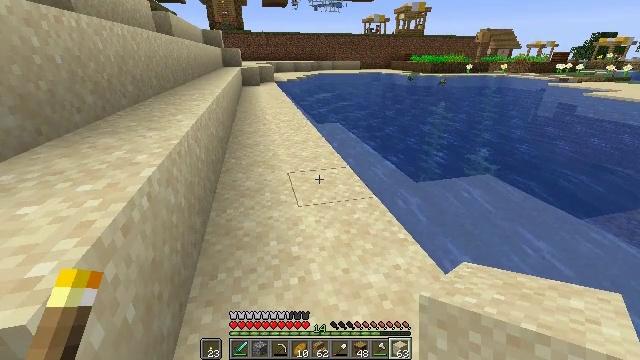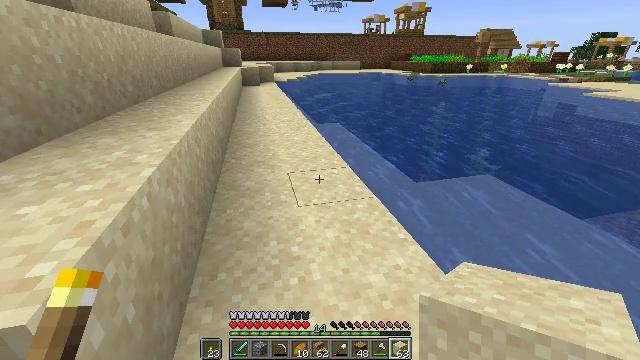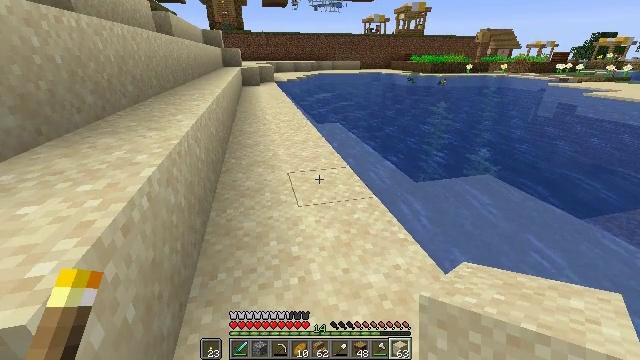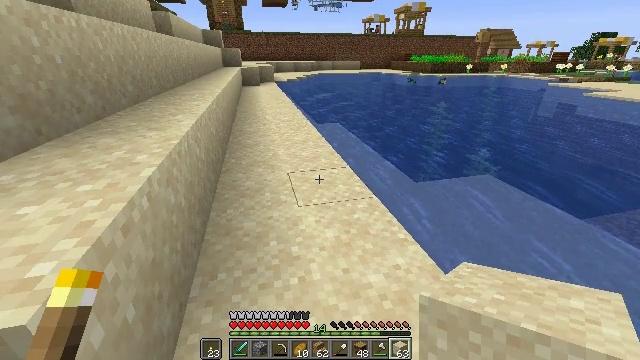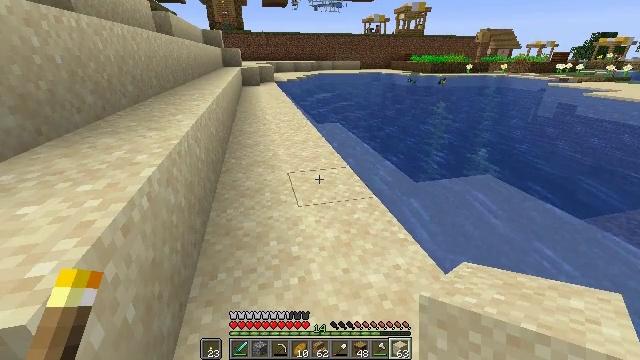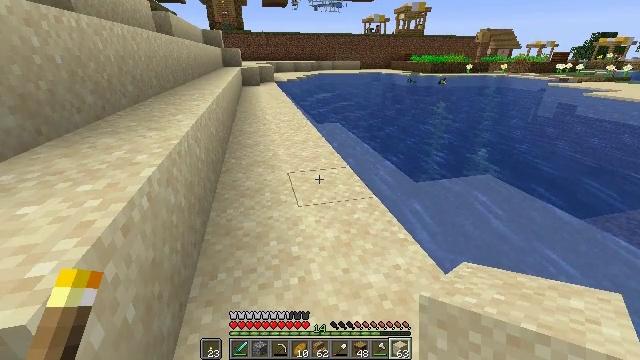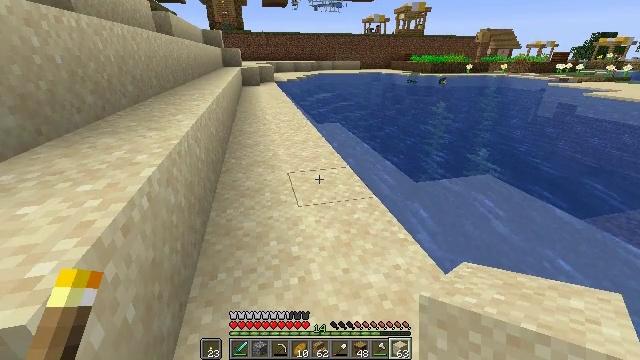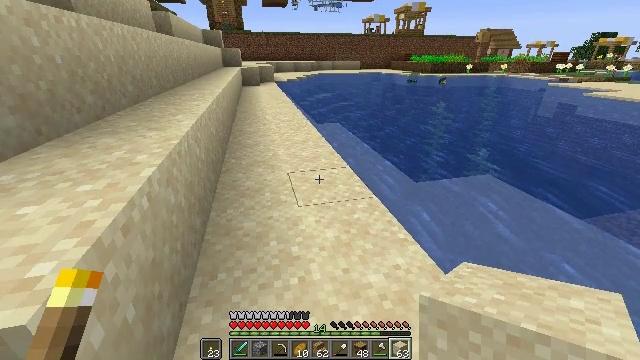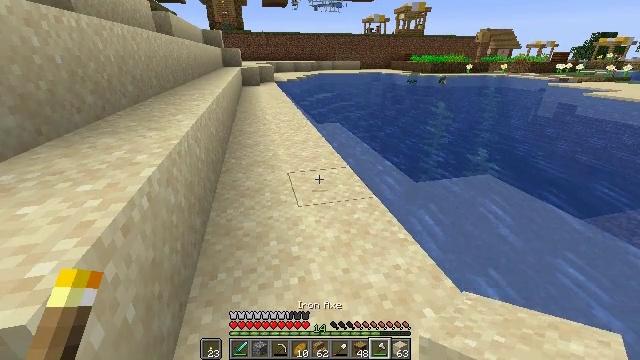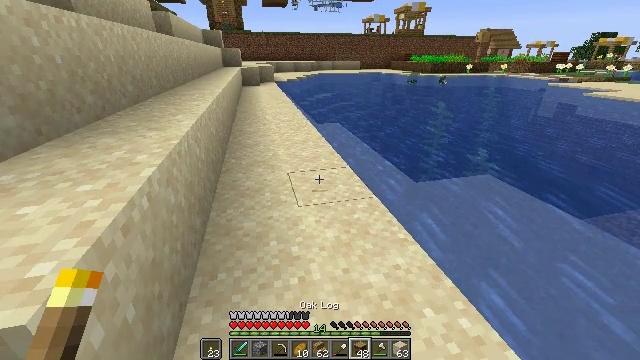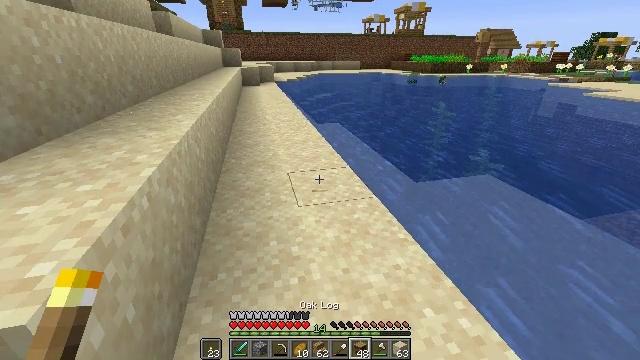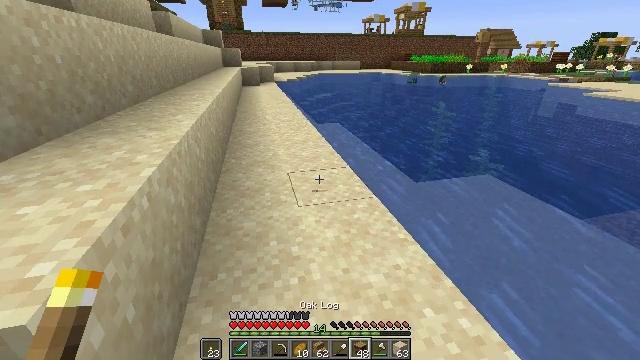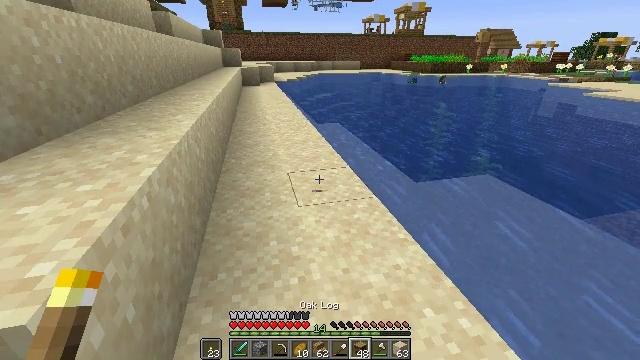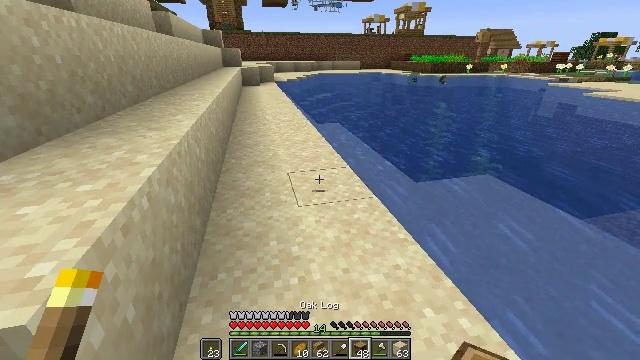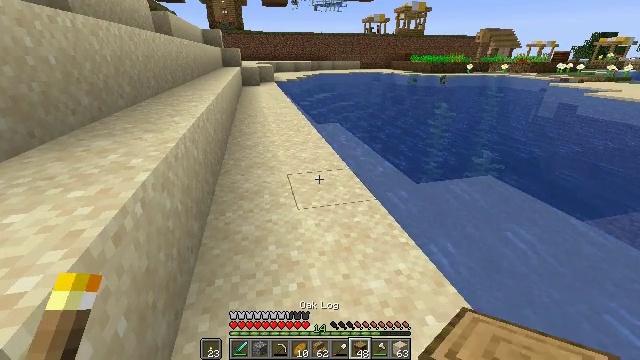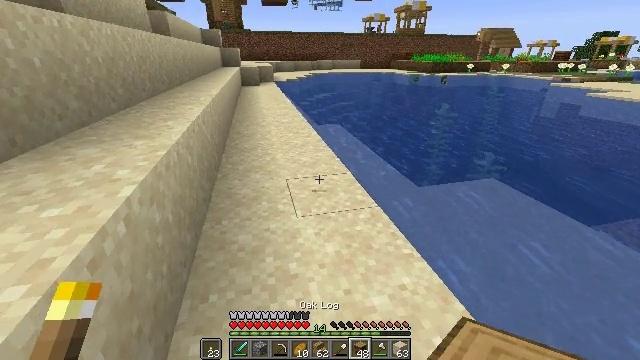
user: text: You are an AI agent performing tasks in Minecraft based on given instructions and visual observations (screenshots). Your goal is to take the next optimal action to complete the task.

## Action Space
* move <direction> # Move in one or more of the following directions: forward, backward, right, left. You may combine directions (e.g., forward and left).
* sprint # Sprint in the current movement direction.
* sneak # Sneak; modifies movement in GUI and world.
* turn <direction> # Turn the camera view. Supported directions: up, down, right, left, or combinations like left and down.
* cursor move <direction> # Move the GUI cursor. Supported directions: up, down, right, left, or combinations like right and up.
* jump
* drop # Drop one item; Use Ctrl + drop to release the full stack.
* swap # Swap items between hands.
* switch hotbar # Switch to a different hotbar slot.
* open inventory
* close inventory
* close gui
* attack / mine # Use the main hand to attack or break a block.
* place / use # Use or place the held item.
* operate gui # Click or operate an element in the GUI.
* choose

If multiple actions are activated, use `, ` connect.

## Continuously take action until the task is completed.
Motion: motion action
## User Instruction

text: Collect sand to make glass.
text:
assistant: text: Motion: no_op
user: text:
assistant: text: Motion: no_op
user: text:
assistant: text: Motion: no_op
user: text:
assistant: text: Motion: no_op
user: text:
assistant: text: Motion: no_op
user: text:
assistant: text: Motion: no_op
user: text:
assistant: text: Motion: no_op
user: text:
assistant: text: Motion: no_op
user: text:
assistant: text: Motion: no_op
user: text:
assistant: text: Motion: no_op
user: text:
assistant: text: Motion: no_op
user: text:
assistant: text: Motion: no_op
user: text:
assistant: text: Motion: no_op
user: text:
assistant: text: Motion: move forward
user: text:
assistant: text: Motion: move forward
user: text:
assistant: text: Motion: move forward
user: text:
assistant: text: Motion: move forward
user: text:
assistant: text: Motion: move forward
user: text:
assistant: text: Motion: move forward
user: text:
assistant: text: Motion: move forward
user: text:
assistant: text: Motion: move forward, sprint, turn left
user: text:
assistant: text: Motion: move forward, sprint, turn left
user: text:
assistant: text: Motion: move forward, sprint, turn left
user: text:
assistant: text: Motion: move forward, turn left
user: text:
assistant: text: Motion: move forward
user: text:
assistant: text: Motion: move forward
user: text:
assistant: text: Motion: no_op
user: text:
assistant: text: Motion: no_op
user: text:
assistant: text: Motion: turn left
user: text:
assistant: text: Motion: turn left